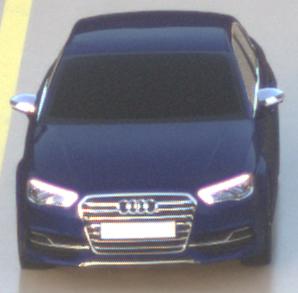
Make: Audi
Model: S3
Detailed model: 8V
Model produced from: 2013
Model produced until: 2020
Doors: 4
Color: blue
Road condition: wet road
Daytime: sunrise or sunset
Contrast: low contrast